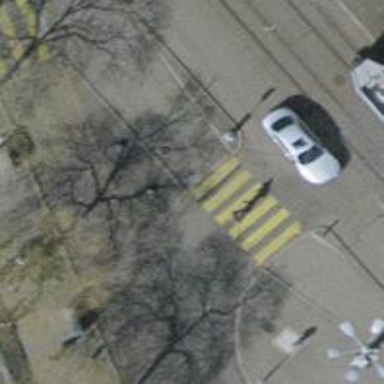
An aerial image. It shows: Marked crossing with zebra markings.